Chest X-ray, AP view. Patient: 66 years old, sex M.
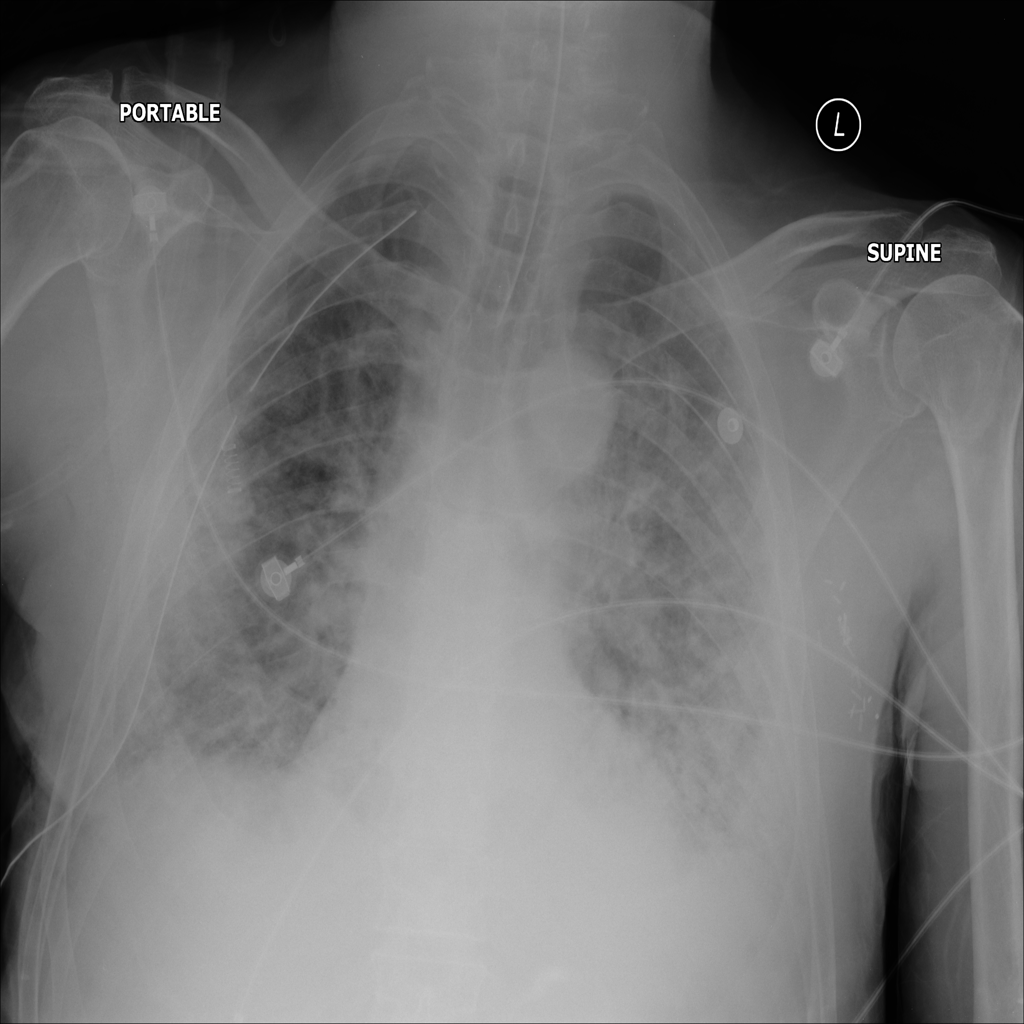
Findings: No Finding